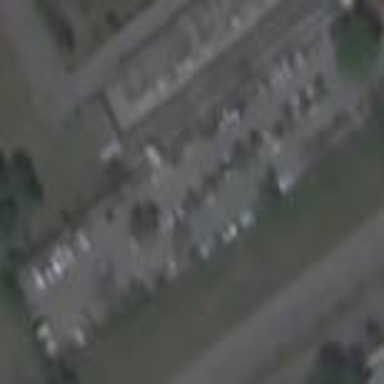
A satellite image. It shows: Parking area.